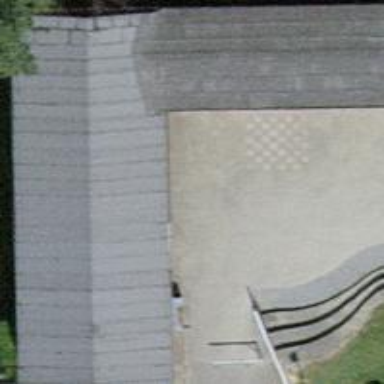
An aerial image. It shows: Community centre with gabled roof.